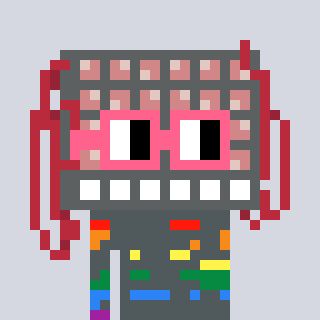
a pixel art character with square pink glasses, a turing-shaped head and a orange-colored body on a cool background